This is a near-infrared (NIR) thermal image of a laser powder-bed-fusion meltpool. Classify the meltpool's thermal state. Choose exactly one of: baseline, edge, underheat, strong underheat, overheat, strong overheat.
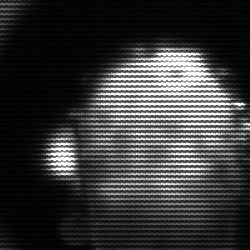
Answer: baseline